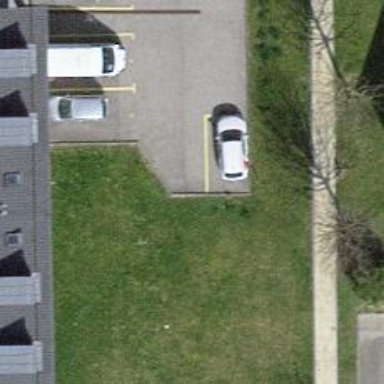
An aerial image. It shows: Parking aisle designated as service road.